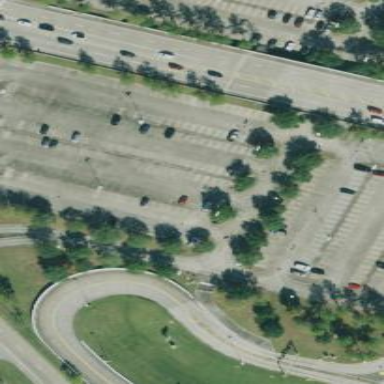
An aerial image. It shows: Parking area with park and ride facility.